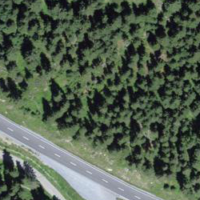
EUNIS habitat code: 43
Species observed at this site:
Corvus corone
Cinclus cinclus
Aquila chrysaetos
Capreolus capreolus